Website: crate-barrel
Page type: customer-info-address
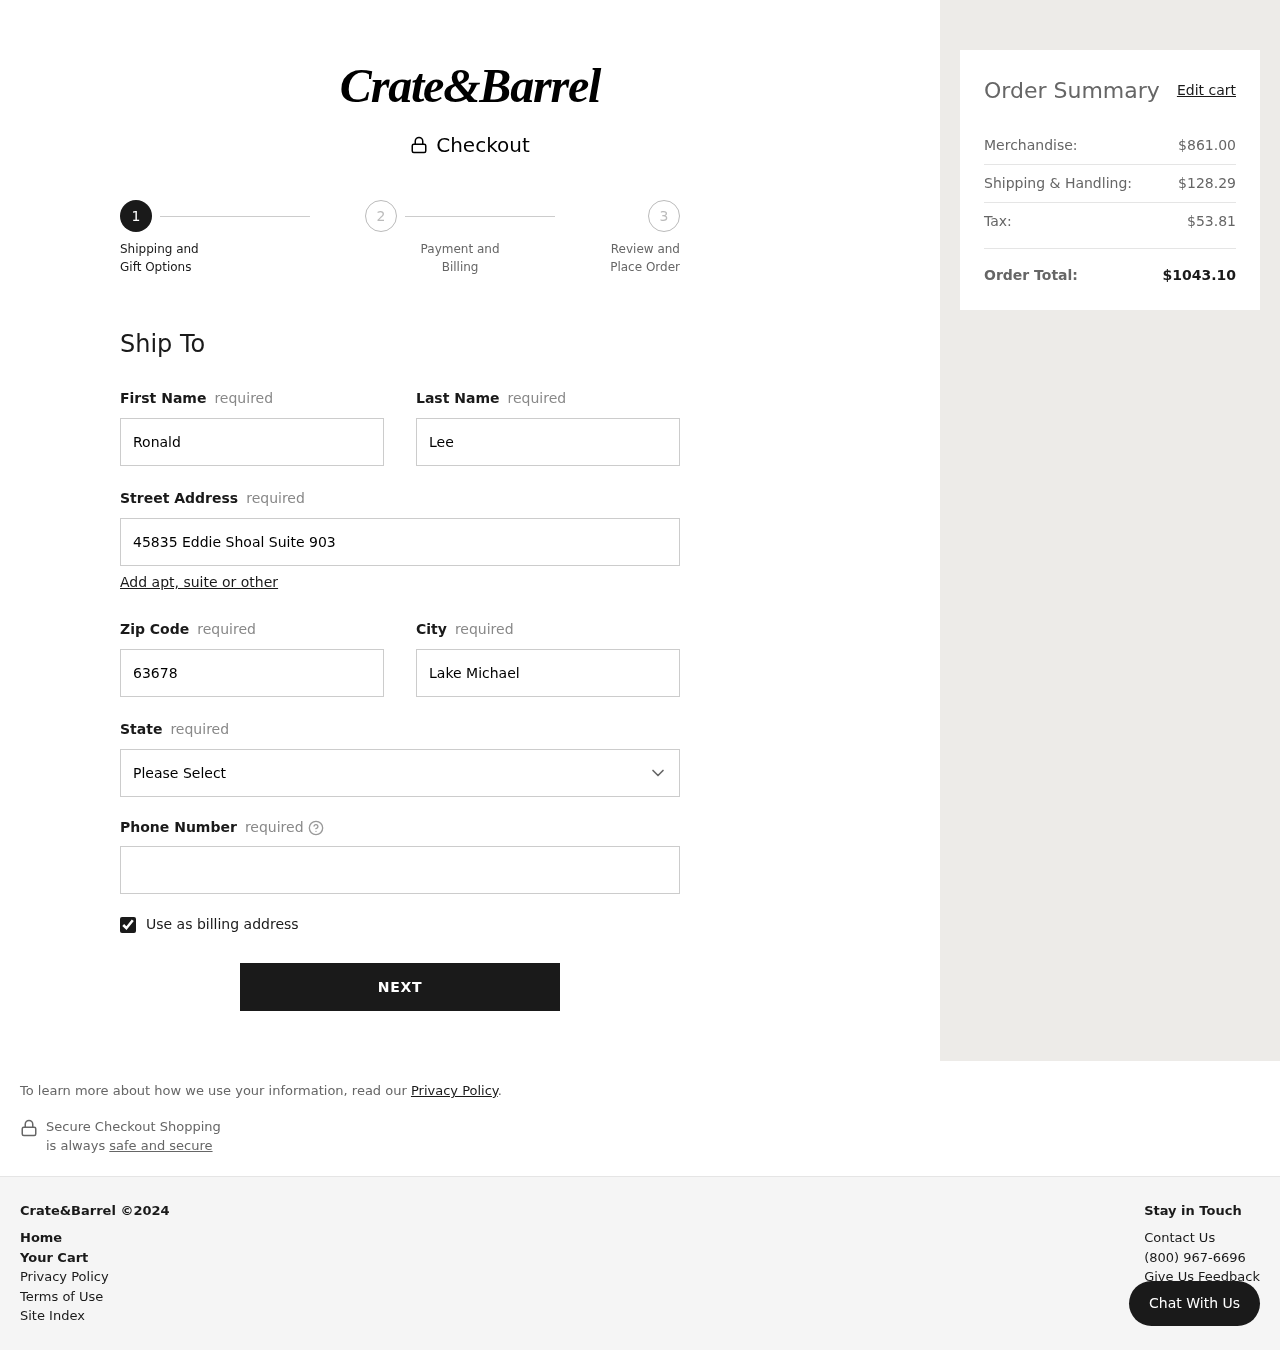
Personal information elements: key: PII_CITY
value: Lake Michael
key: PII_FIRSTNAME
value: Ronald
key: PII_LASTNAME
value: Lee
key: PII_PHONE
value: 9486807003
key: PII_POSTCODE
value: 63678
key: PII_STATE
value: MH
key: PII_STREET
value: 45835 Eddie Shoal Suite 903
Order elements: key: ORDER_SUBTOTAL
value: $861.00
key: ORDER_SHIPPING_COST
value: $128.29
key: ORDER_TAX
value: $53.81
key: ORDER_TOTAL
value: $1043.10